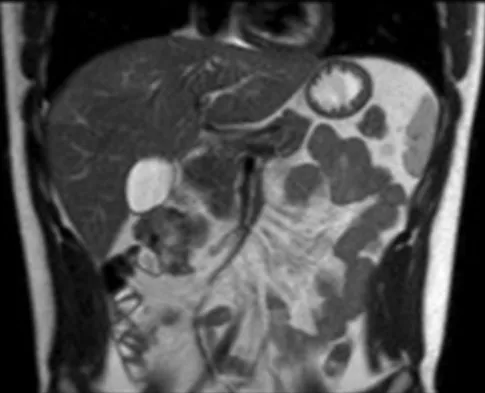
Coronal MR abdomen and pelvis at 3 month follow-up showing no recurrence.
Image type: radiology (mri)